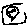
Label: line